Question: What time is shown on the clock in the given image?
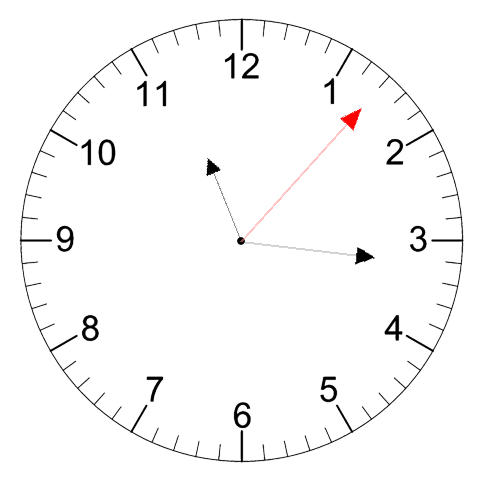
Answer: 11:16:07